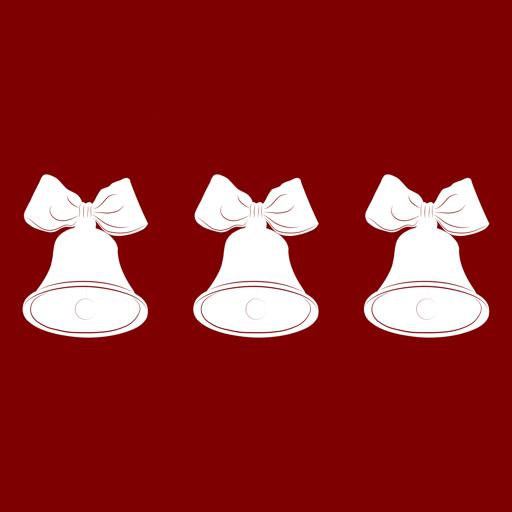
Tags: christmas tree ornament pattern star